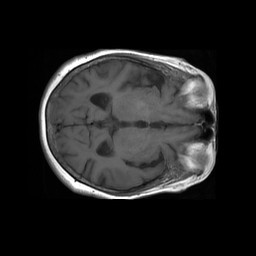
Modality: T1w
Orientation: axial
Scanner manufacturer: ge
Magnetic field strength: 1.5 T
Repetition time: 0.45 s
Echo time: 0.007584 s